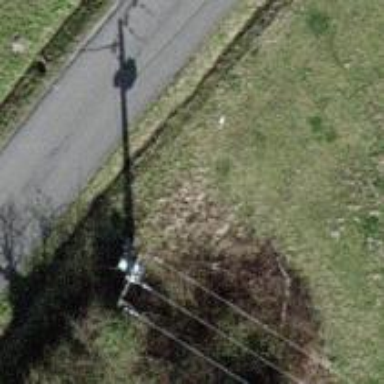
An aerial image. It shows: Concrete power pole with distribution transformer.